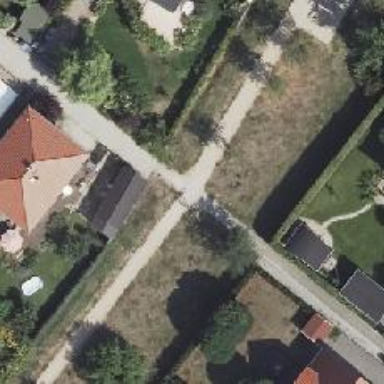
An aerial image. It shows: Compacted footway.